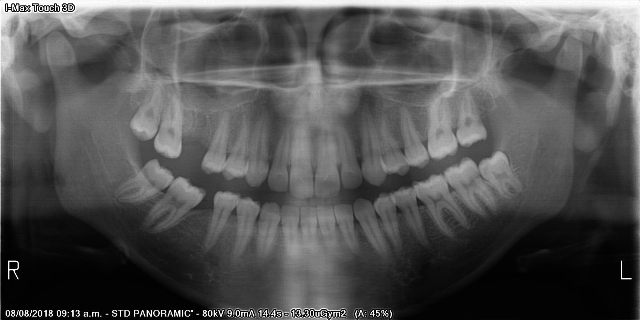
adult